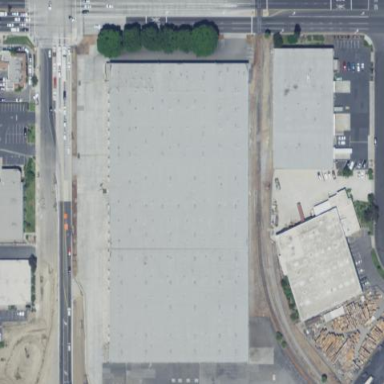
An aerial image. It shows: Warehouse building.